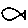
Label: fish